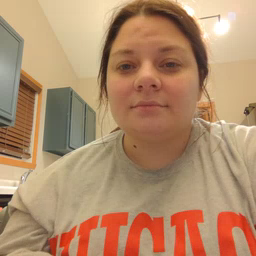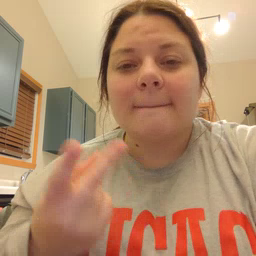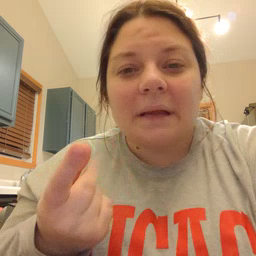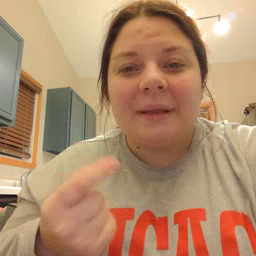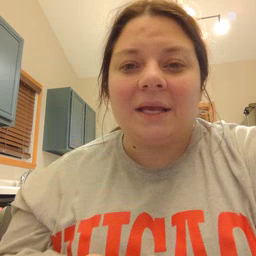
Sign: puppy